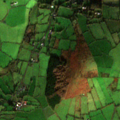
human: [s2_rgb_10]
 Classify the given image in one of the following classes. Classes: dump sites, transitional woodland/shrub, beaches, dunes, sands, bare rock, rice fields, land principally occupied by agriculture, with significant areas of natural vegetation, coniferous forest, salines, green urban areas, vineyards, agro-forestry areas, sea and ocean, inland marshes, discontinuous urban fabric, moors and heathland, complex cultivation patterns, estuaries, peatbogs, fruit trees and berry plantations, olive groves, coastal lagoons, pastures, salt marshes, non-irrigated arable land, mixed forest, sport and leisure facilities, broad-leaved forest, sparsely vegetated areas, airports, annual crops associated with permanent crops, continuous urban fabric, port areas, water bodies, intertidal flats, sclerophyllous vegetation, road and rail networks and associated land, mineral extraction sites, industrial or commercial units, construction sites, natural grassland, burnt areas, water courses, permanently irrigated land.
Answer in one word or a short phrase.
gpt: pastures